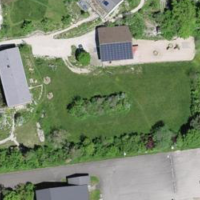
EUNIS habitat code: 54
Species observed at this site:
Euonymus europaeus